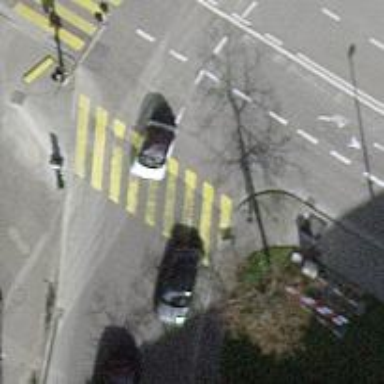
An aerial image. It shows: Crossing with traffic signals.